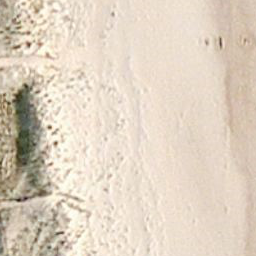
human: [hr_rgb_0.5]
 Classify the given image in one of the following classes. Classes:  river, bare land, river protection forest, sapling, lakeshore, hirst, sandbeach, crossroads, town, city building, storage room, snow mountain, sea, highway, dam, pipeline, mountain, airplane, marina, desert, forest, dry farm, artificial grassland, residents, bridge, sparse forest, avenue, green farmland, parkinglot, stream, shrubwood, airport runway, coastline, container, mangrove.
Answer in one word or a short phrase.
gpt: sandbeach